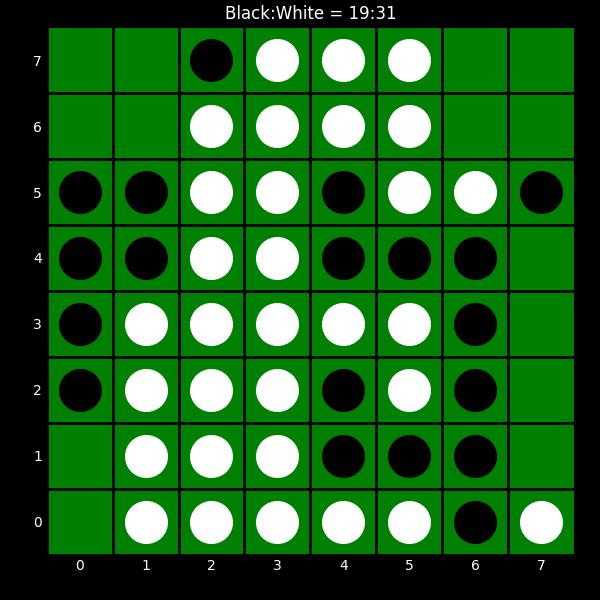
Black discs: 19
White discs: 31